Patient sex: M
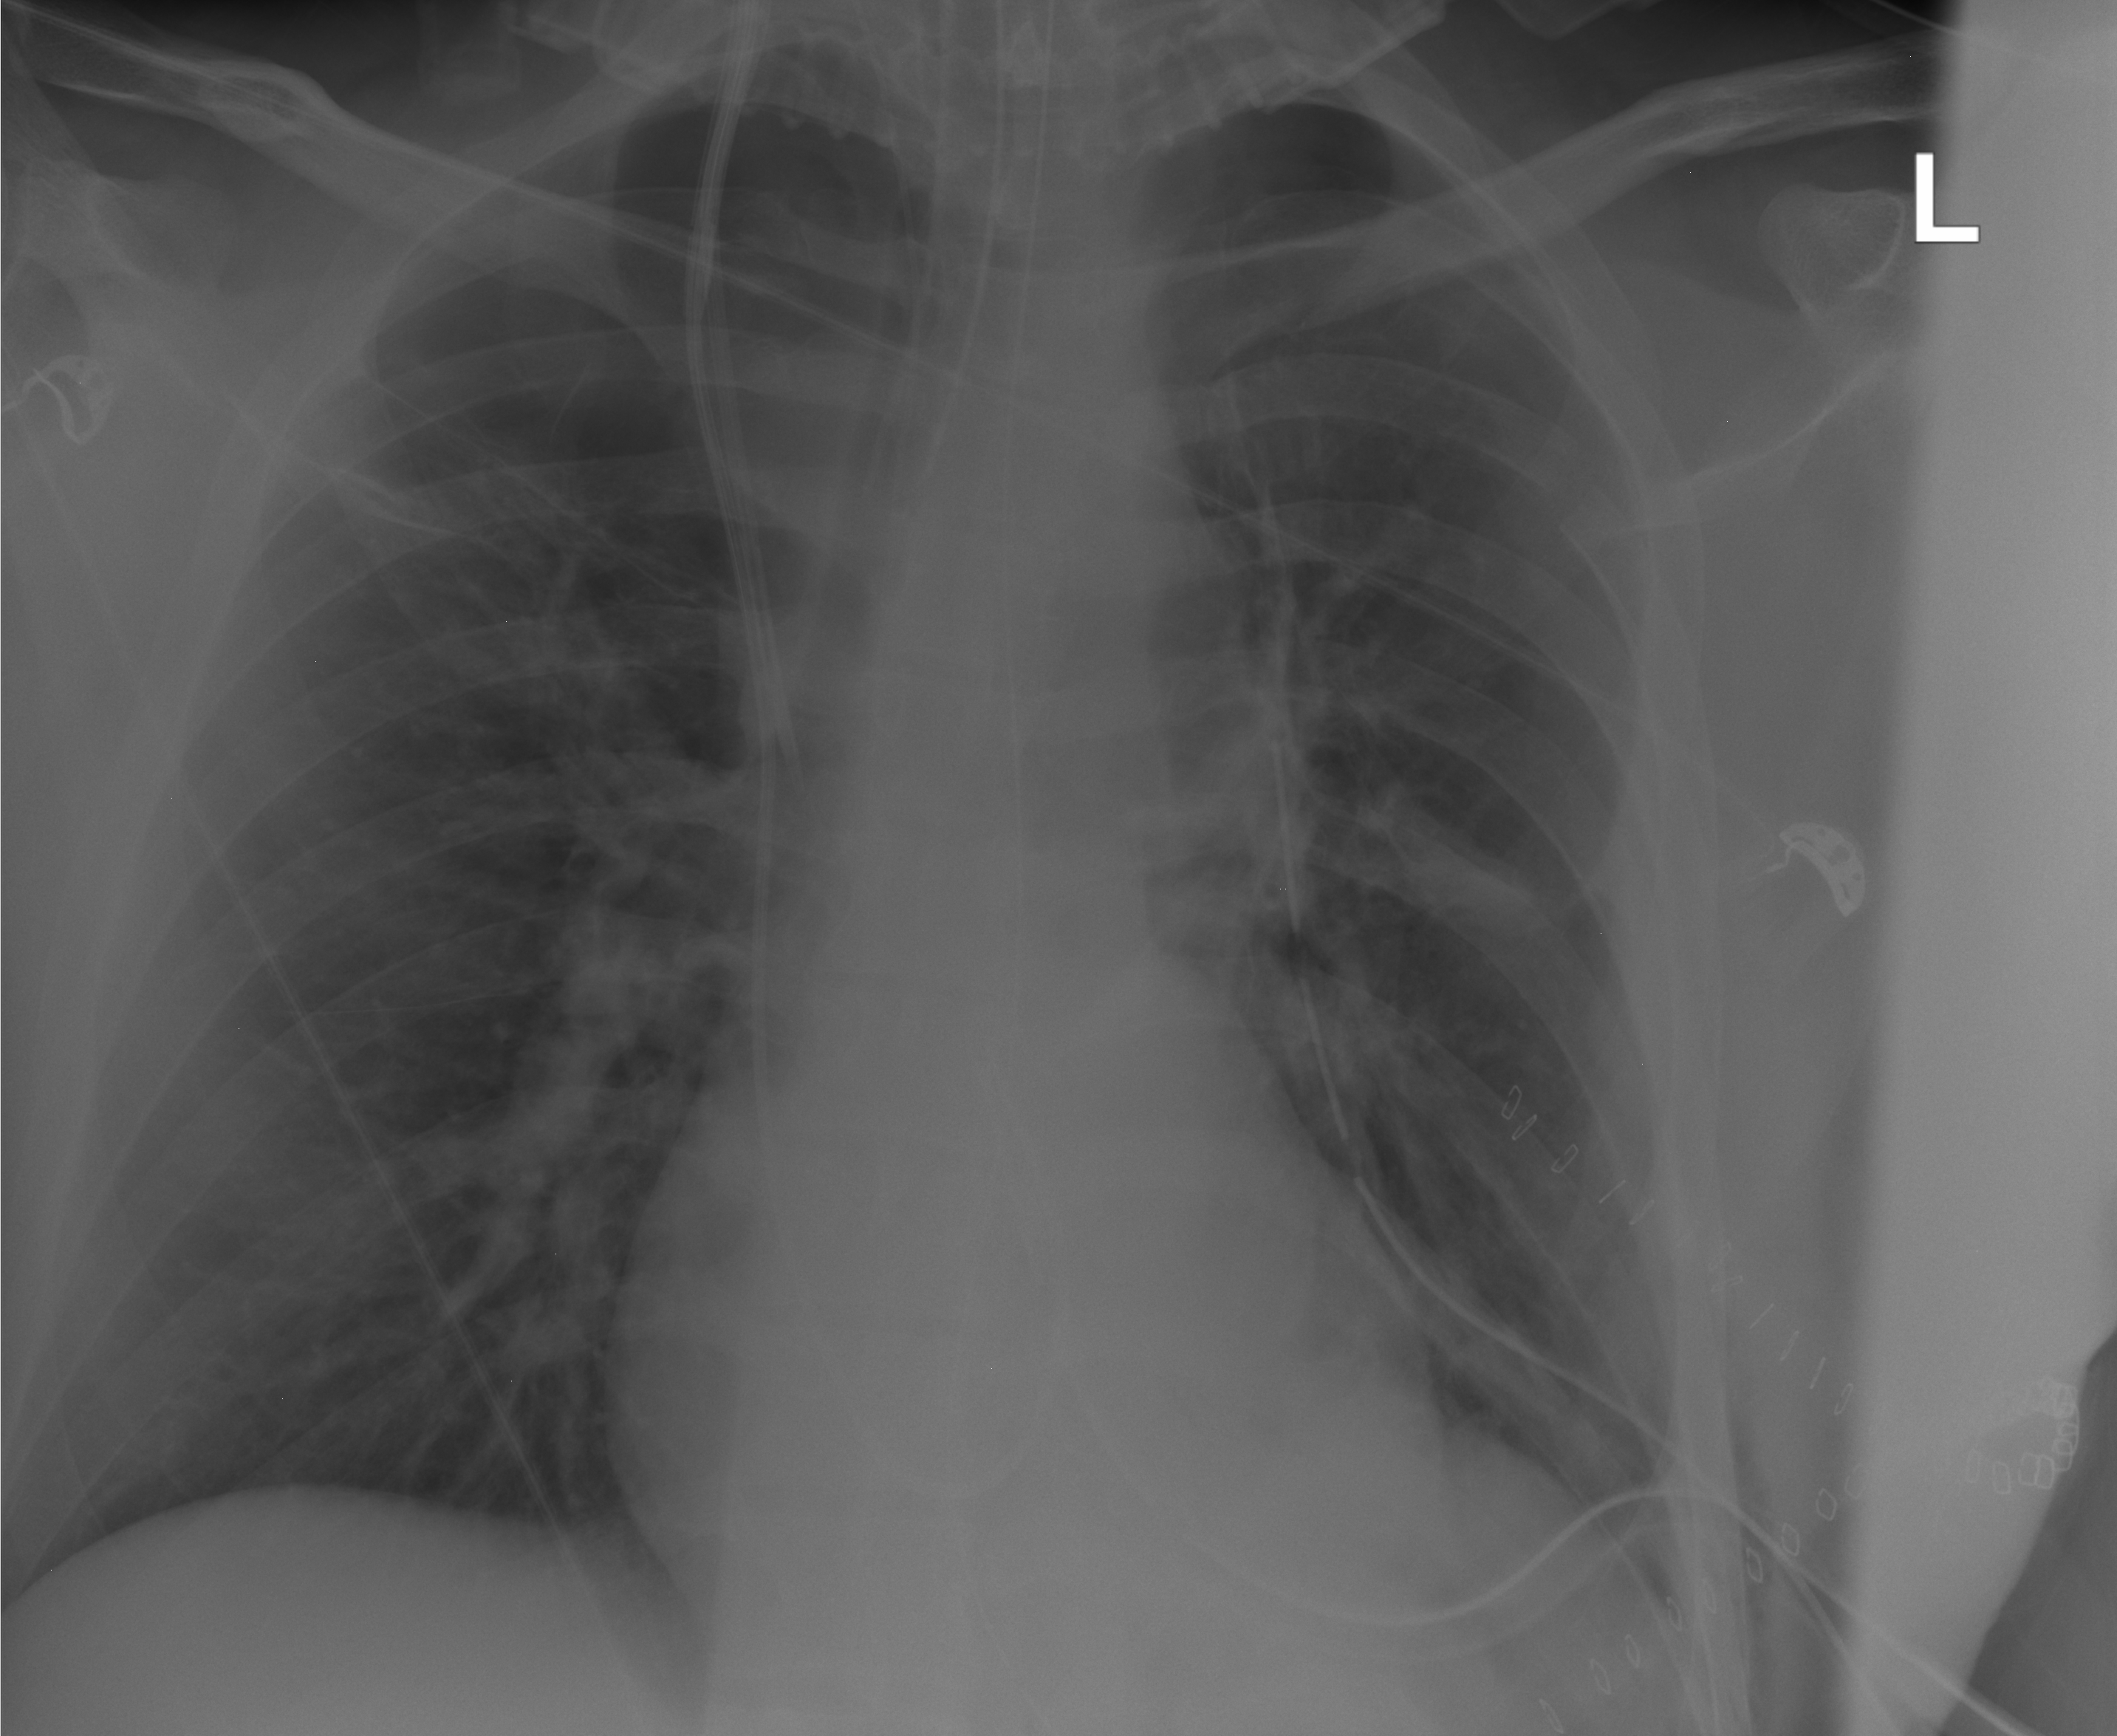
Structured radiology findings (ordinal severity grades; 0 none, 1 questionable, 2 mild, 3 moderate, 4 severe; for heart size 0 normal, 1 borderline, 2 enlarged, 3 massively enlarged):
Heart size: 0
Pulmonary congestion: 0
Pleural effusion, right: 0
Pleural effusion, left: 0
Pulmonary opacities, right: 0
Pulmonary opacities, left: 0
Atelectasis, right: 0
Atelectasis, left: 2